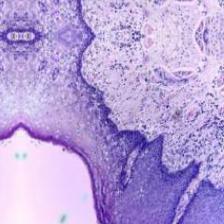
Diagnosis: Normal